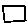
Label: square